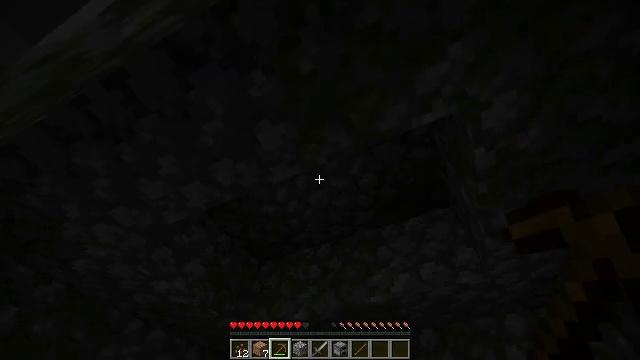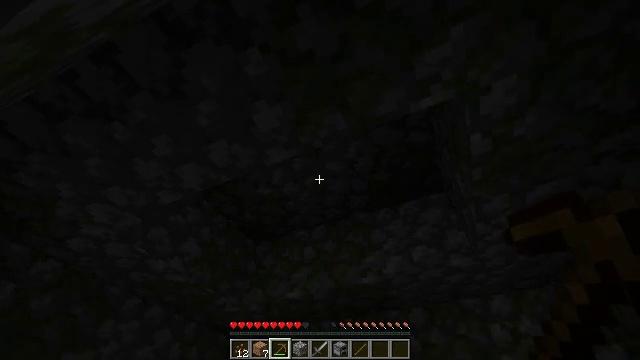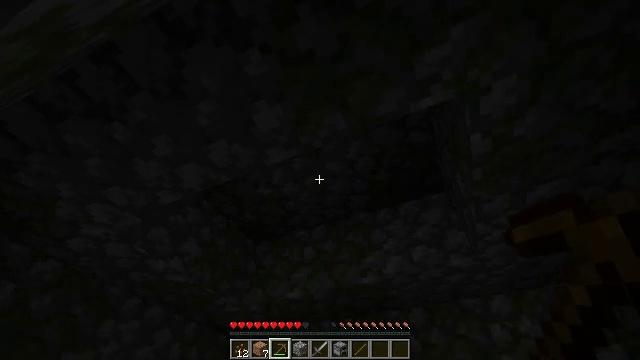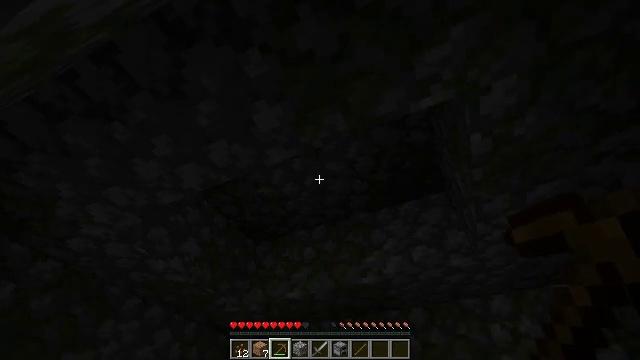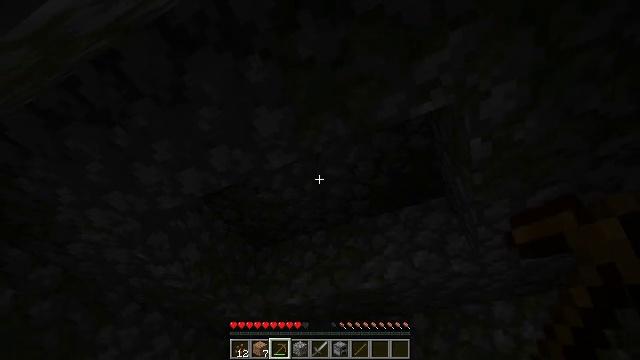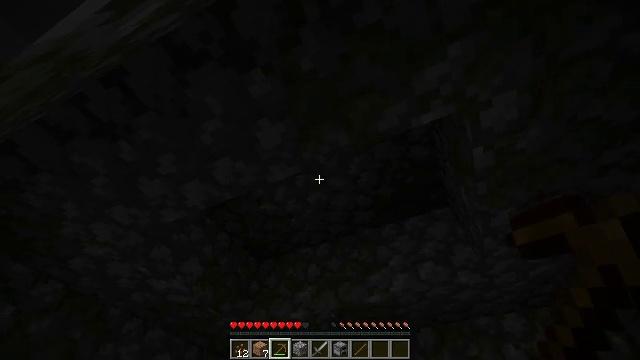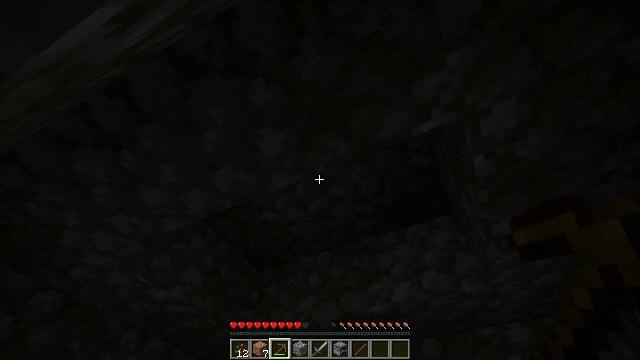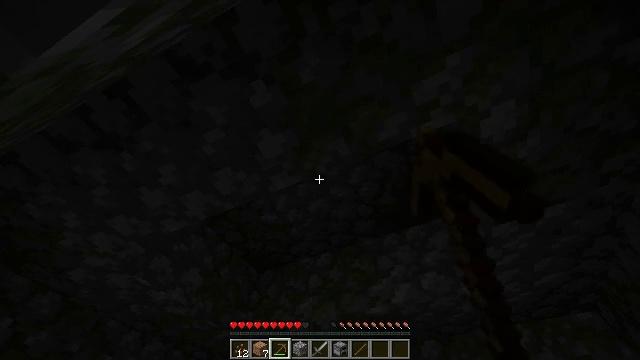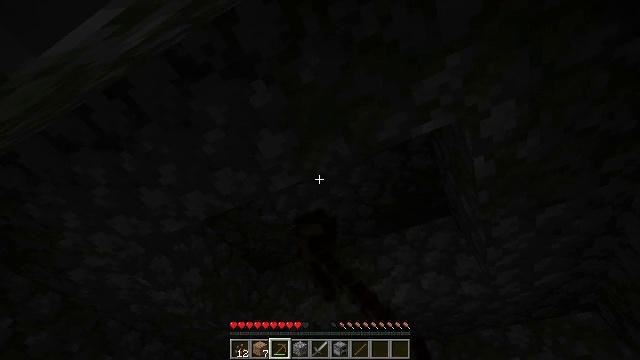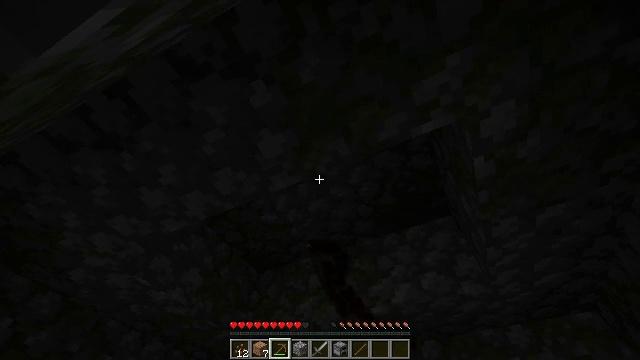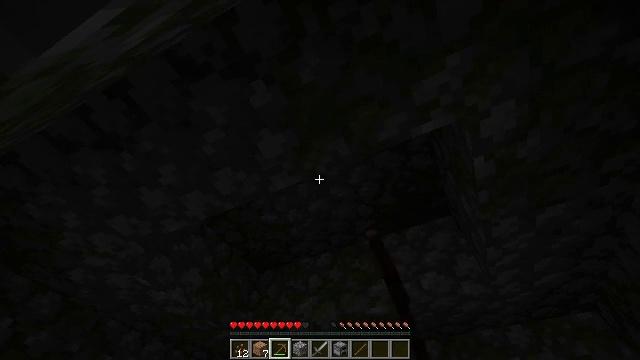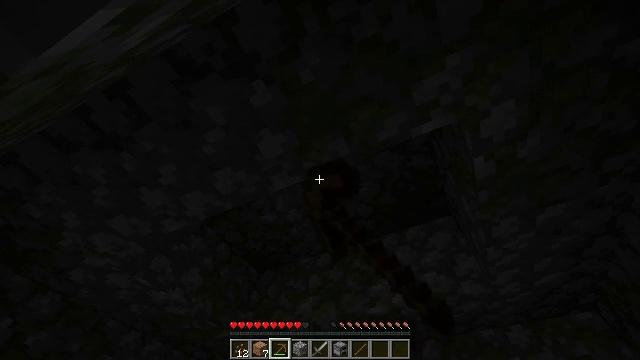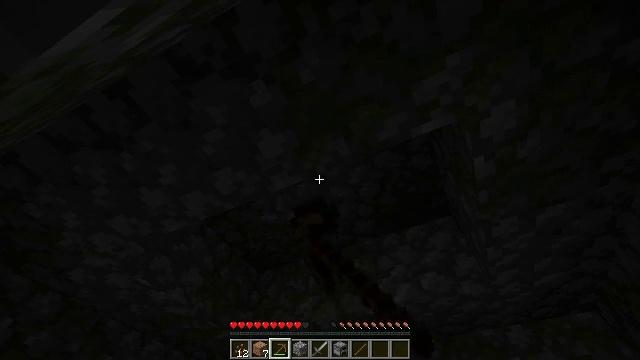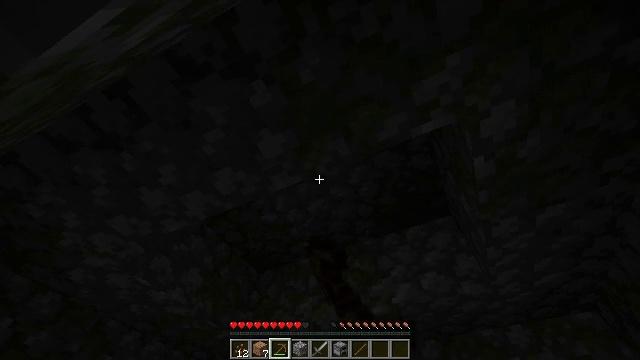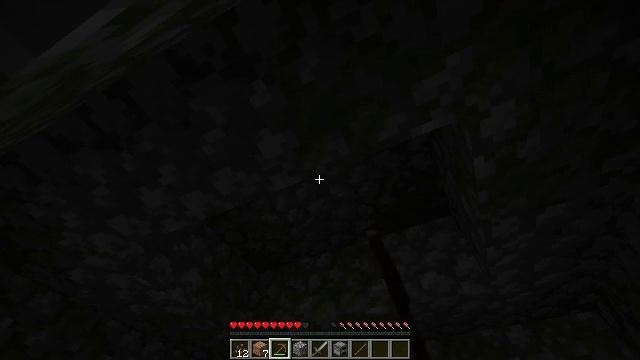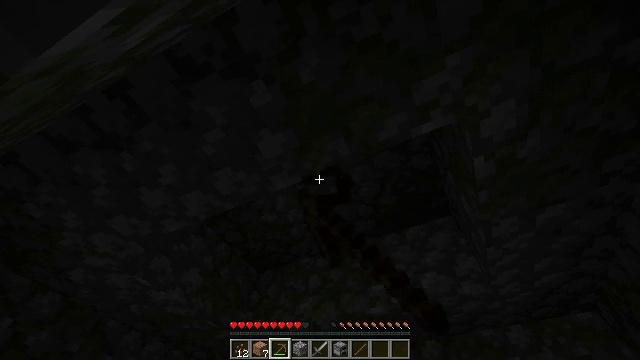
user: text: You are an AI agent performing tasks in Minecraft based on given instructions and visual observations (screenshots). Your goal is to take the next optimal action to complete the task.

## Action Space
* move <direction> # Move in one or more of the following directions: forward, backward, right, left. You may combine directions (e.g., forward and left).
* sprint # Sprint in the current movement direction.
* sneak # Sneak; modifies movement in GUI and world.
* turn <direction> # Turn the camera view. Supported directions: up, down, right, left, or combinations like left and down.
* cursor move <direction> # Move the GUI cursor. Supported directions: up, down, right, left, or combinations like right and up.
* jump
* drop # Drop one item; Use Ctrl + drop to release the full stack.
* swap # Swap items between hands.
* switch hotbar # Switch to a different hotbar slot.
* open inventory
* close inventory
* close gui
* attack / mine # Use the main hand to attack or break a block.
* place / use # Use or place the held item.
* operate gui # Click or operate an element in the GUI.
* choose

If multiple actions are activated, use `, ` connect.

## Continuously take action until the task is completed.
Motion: motion action
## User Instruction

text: Collect cobblestone blocks for construction.
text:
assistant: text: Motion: turn right and down
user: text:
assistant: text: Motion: no_op
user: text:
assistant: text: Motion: no_op
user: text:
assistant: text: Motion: turn up
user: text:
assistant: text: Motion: turn up
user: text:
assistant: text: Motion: turn up, attack / mine
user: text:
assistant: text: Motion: attack / mine
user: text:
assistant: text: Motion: attack / mine
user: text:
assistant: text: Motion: attack / mine
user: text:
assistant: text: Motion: attack / mine
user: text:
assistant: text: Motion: attack / mine
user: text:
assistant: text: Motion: attack / mine
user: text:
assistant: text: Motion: attack / mine
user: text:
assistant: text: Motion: attack / mine
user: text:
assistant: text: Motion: attack / mine
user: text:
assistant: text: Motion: attack / mine
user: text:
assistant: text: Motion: attack / mine
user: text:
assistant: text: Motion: attack / mine
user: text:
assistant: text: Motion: attack / mine
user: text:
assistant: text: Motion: attack / mine
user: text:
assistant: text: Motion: attack / mine
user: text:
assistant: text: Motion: attack / mine
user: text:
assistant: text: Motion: attack / mine
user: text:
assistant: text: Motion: attack / mine
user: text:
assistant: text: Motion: attack / mine
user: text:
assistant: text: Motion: attack / mine
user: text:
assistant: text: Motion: attack / mine
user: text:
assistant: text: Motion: attack / mine
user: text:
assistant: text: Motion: attack / mine
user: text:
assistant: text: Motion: attack / mine